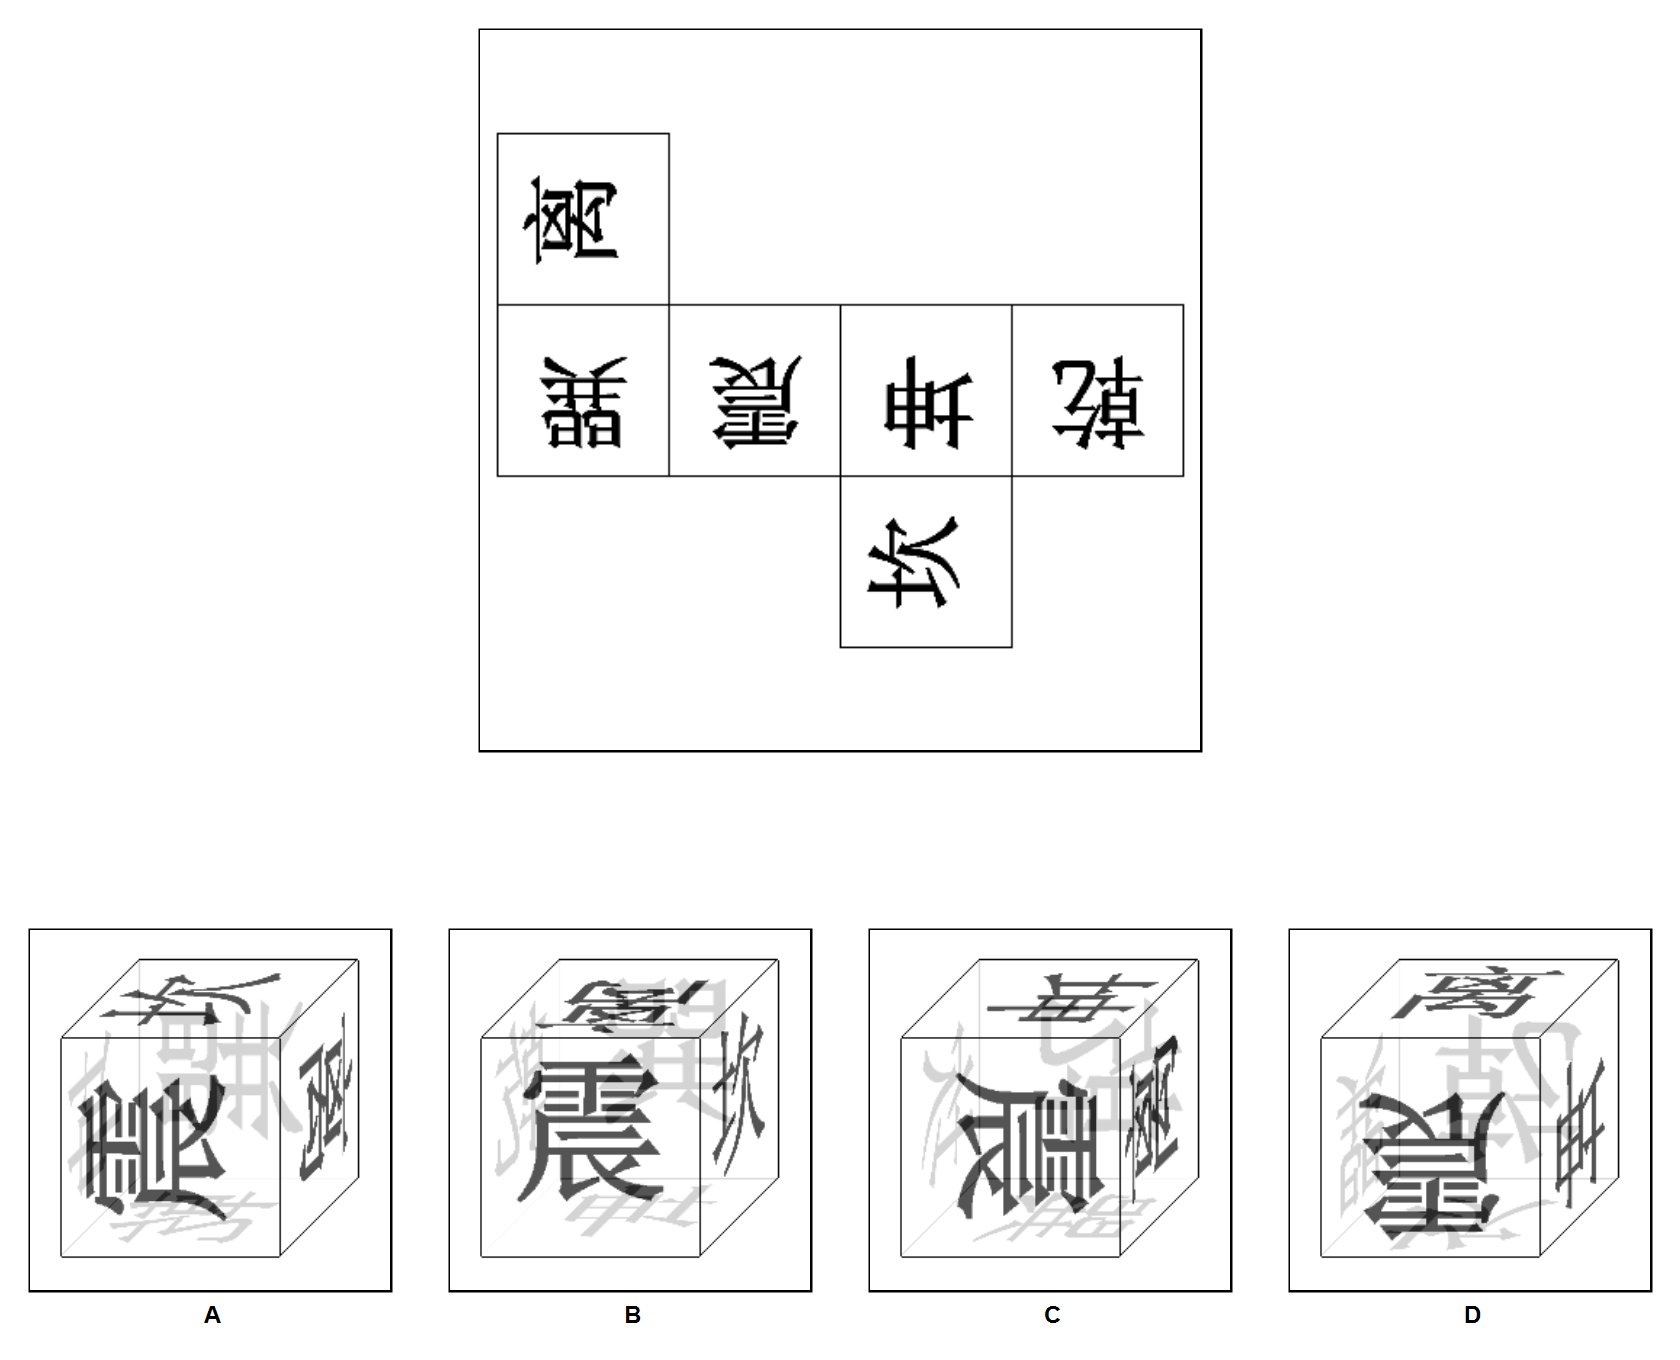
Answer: D